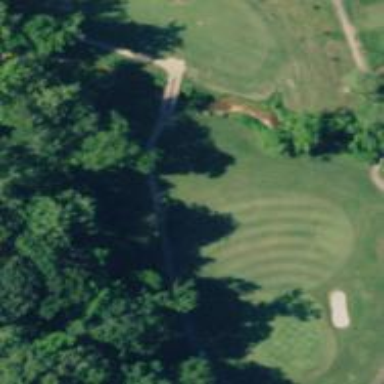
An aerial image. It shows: Golf fairway in the image.